Aerial crown-view tile of a tropical tree (Barro Colorado Island, Panama), acquired 20250317:
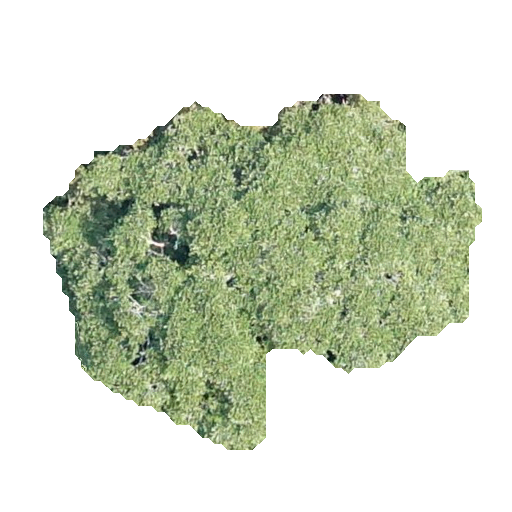
Species: Ficus insipida
GBIF accepted scientific name: Ficus insipida
Crown area: 150.601 m²